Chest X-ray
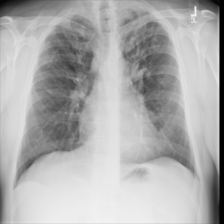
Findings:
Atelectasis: negative
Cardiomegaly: negative
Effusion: negative
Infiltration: positive
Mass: negative
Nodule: negative
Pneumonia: negative
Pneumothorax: negative
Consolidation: negative
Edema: negative
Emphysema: negative
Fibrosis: positive
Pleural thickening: negative
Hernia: negative